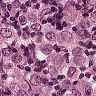
Metastatic tissue present: yes